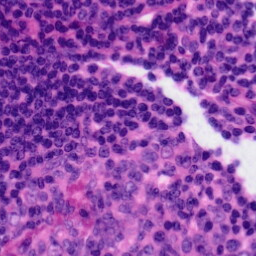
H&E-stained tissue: Tonsil